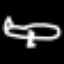
Label: airplane